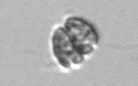
Label: Corymbellus